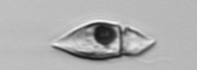
Label: Amphidinium